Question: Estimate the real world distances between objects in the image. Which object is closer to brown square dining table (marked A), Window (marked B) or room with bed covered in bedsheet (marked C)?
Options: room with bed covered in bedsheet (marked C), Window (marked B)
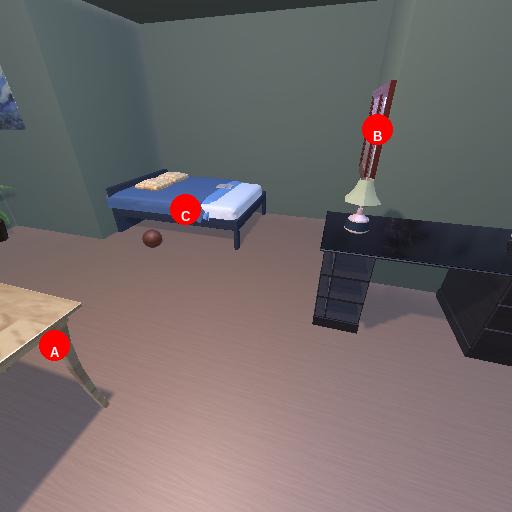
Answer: room with bed covered in bedsheet (marked C)